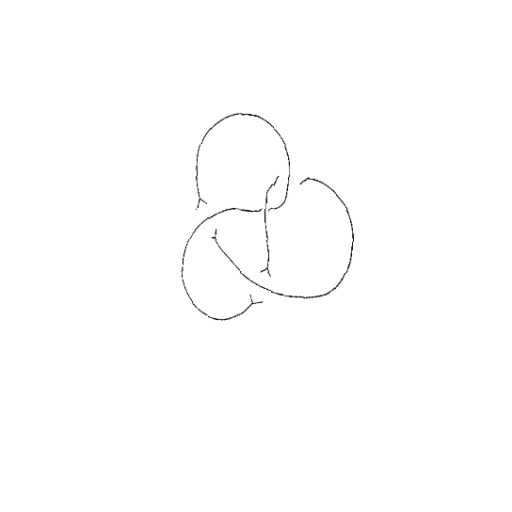
Crossing number: 4